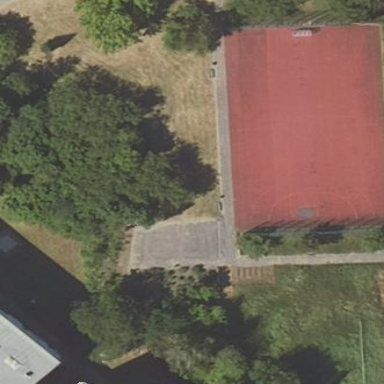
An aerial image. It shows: Soccer pitch designated for leisure and sports activities.